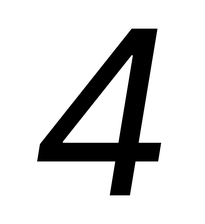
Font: Inter-Italic_Italic